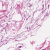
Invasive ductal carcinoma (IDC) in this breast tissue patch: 0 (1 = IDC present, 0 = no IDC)